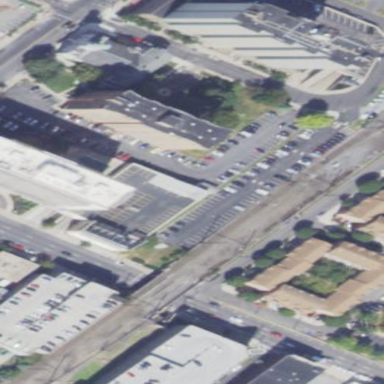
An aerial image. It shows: Road serving as parking aisle.